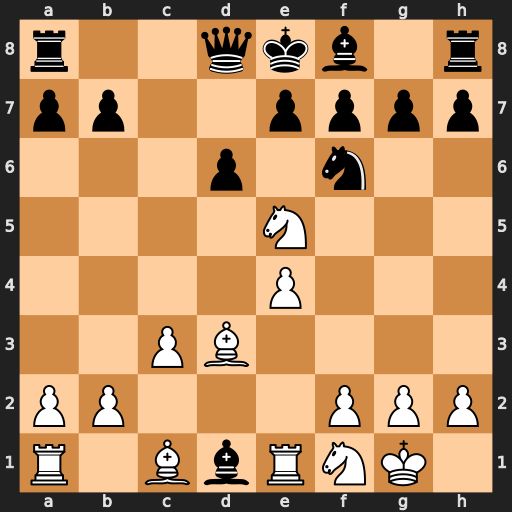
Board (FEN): r2qkb1r/pp2pppp/3p1n2/4N3/4P3/2PB4/PP3PPP/R1BbRNK1
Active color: w
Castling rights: kq
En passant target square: -
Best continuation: Bb5+ Nd7 Bxd7+ Qxd7 Nxd7 Ba4 Nxf8